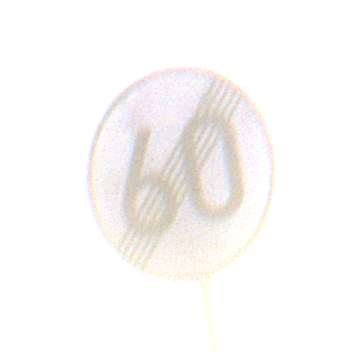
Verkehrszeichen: EndeGeschwindigkeit60
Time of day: Dawn
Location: Outdoor (RoadRail)
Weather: Clear
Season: NotSpecified
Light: Natural